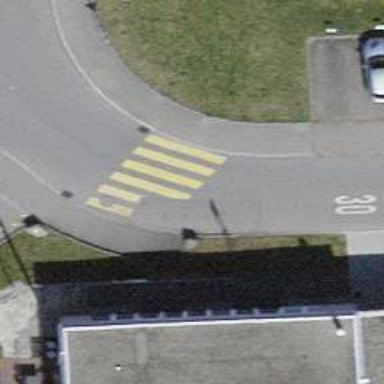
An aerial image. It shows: Marked crossing on the road.